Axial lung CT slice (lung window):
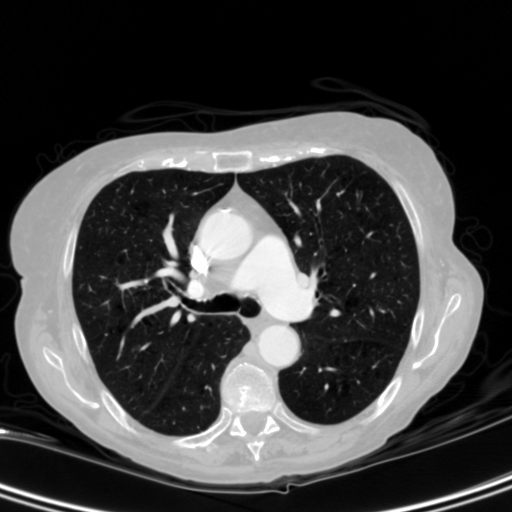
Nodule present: no